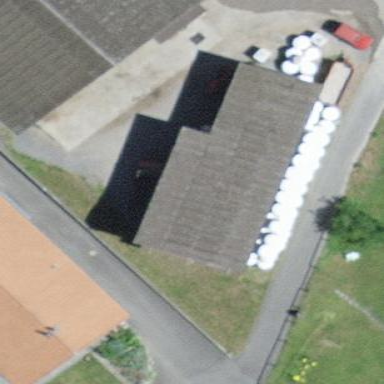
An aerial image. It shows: Barn.